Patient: sex F, age 62
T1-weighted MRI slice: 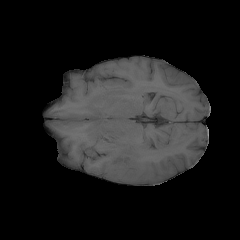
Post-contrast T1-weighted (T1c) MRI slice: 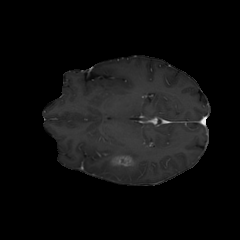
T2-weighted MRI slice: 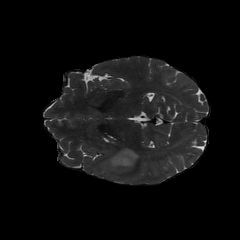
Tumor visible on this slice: yes
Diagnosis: Glioblastoma, IDH-wildtype
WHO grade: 4